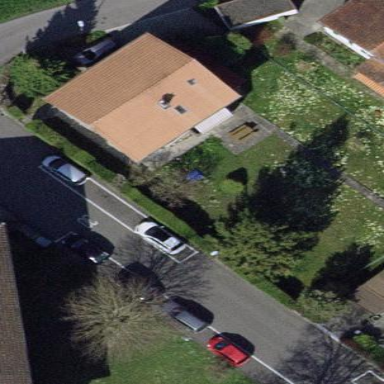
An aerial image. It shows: Street side parking area.